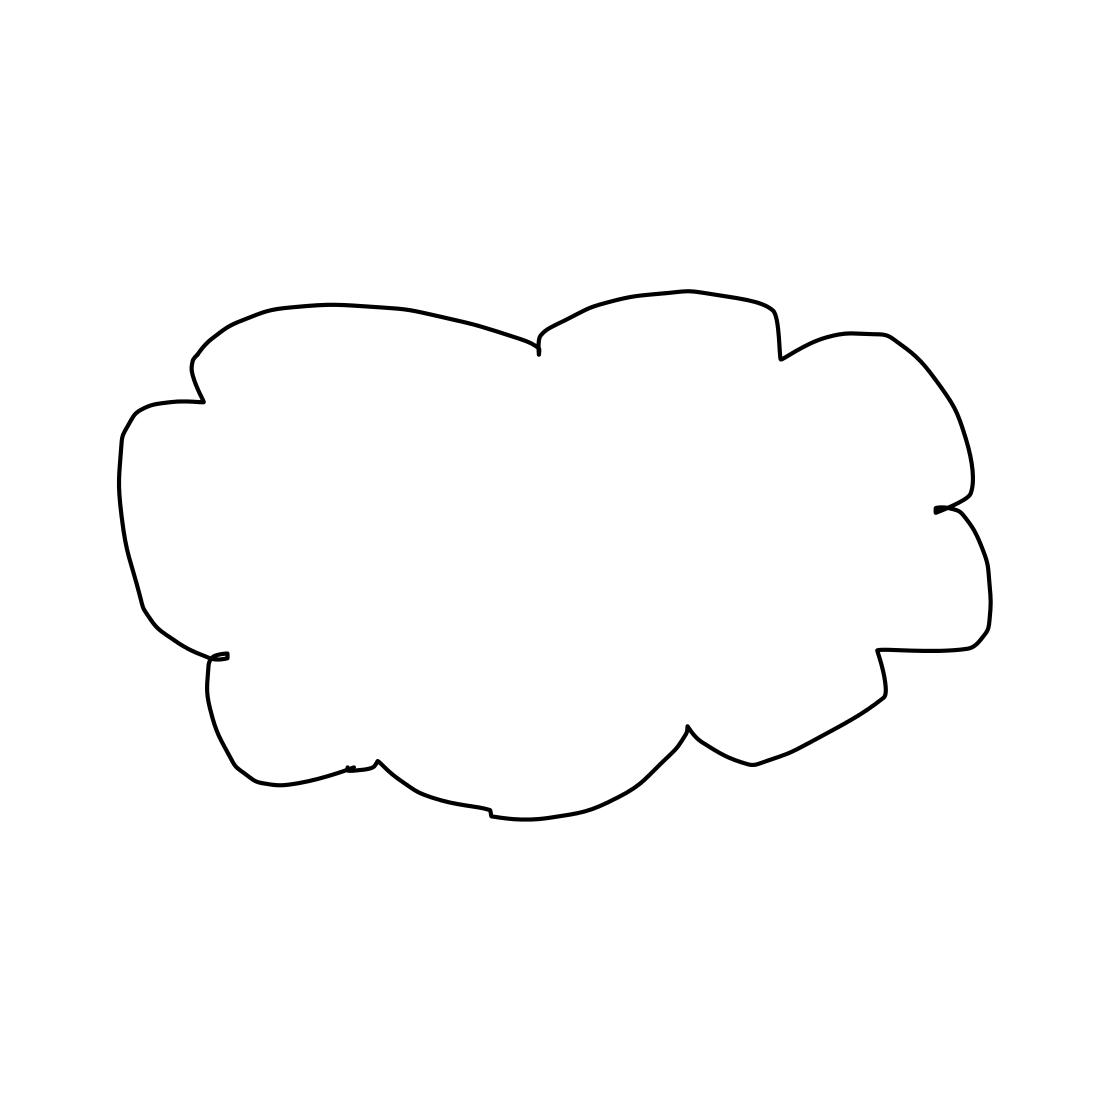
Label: cloud